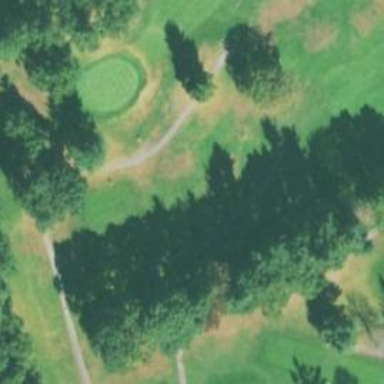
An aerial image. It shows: Footway that doubles as golf path.